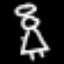
Label: angel